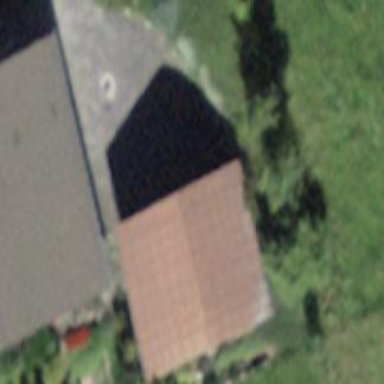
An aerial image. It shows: Garage.